Aerial crown-view tile of a tropical tree (Barro Colorado Island, Panama), acquired 20250317:
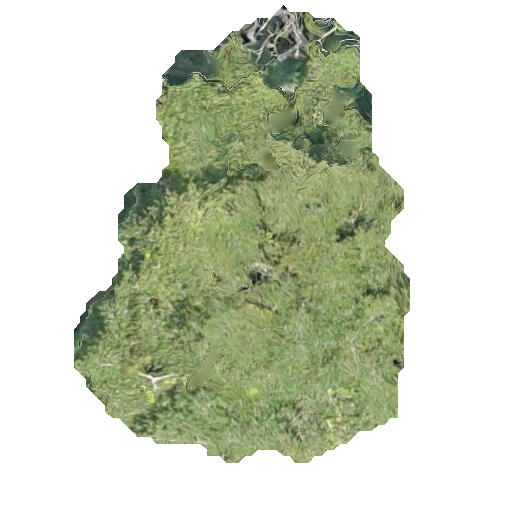
Species: Chrysophyllum cainito
GBIF accepted scientific name: Chrysophyllum cainito
Crown area: 160.428 m²